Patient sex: M
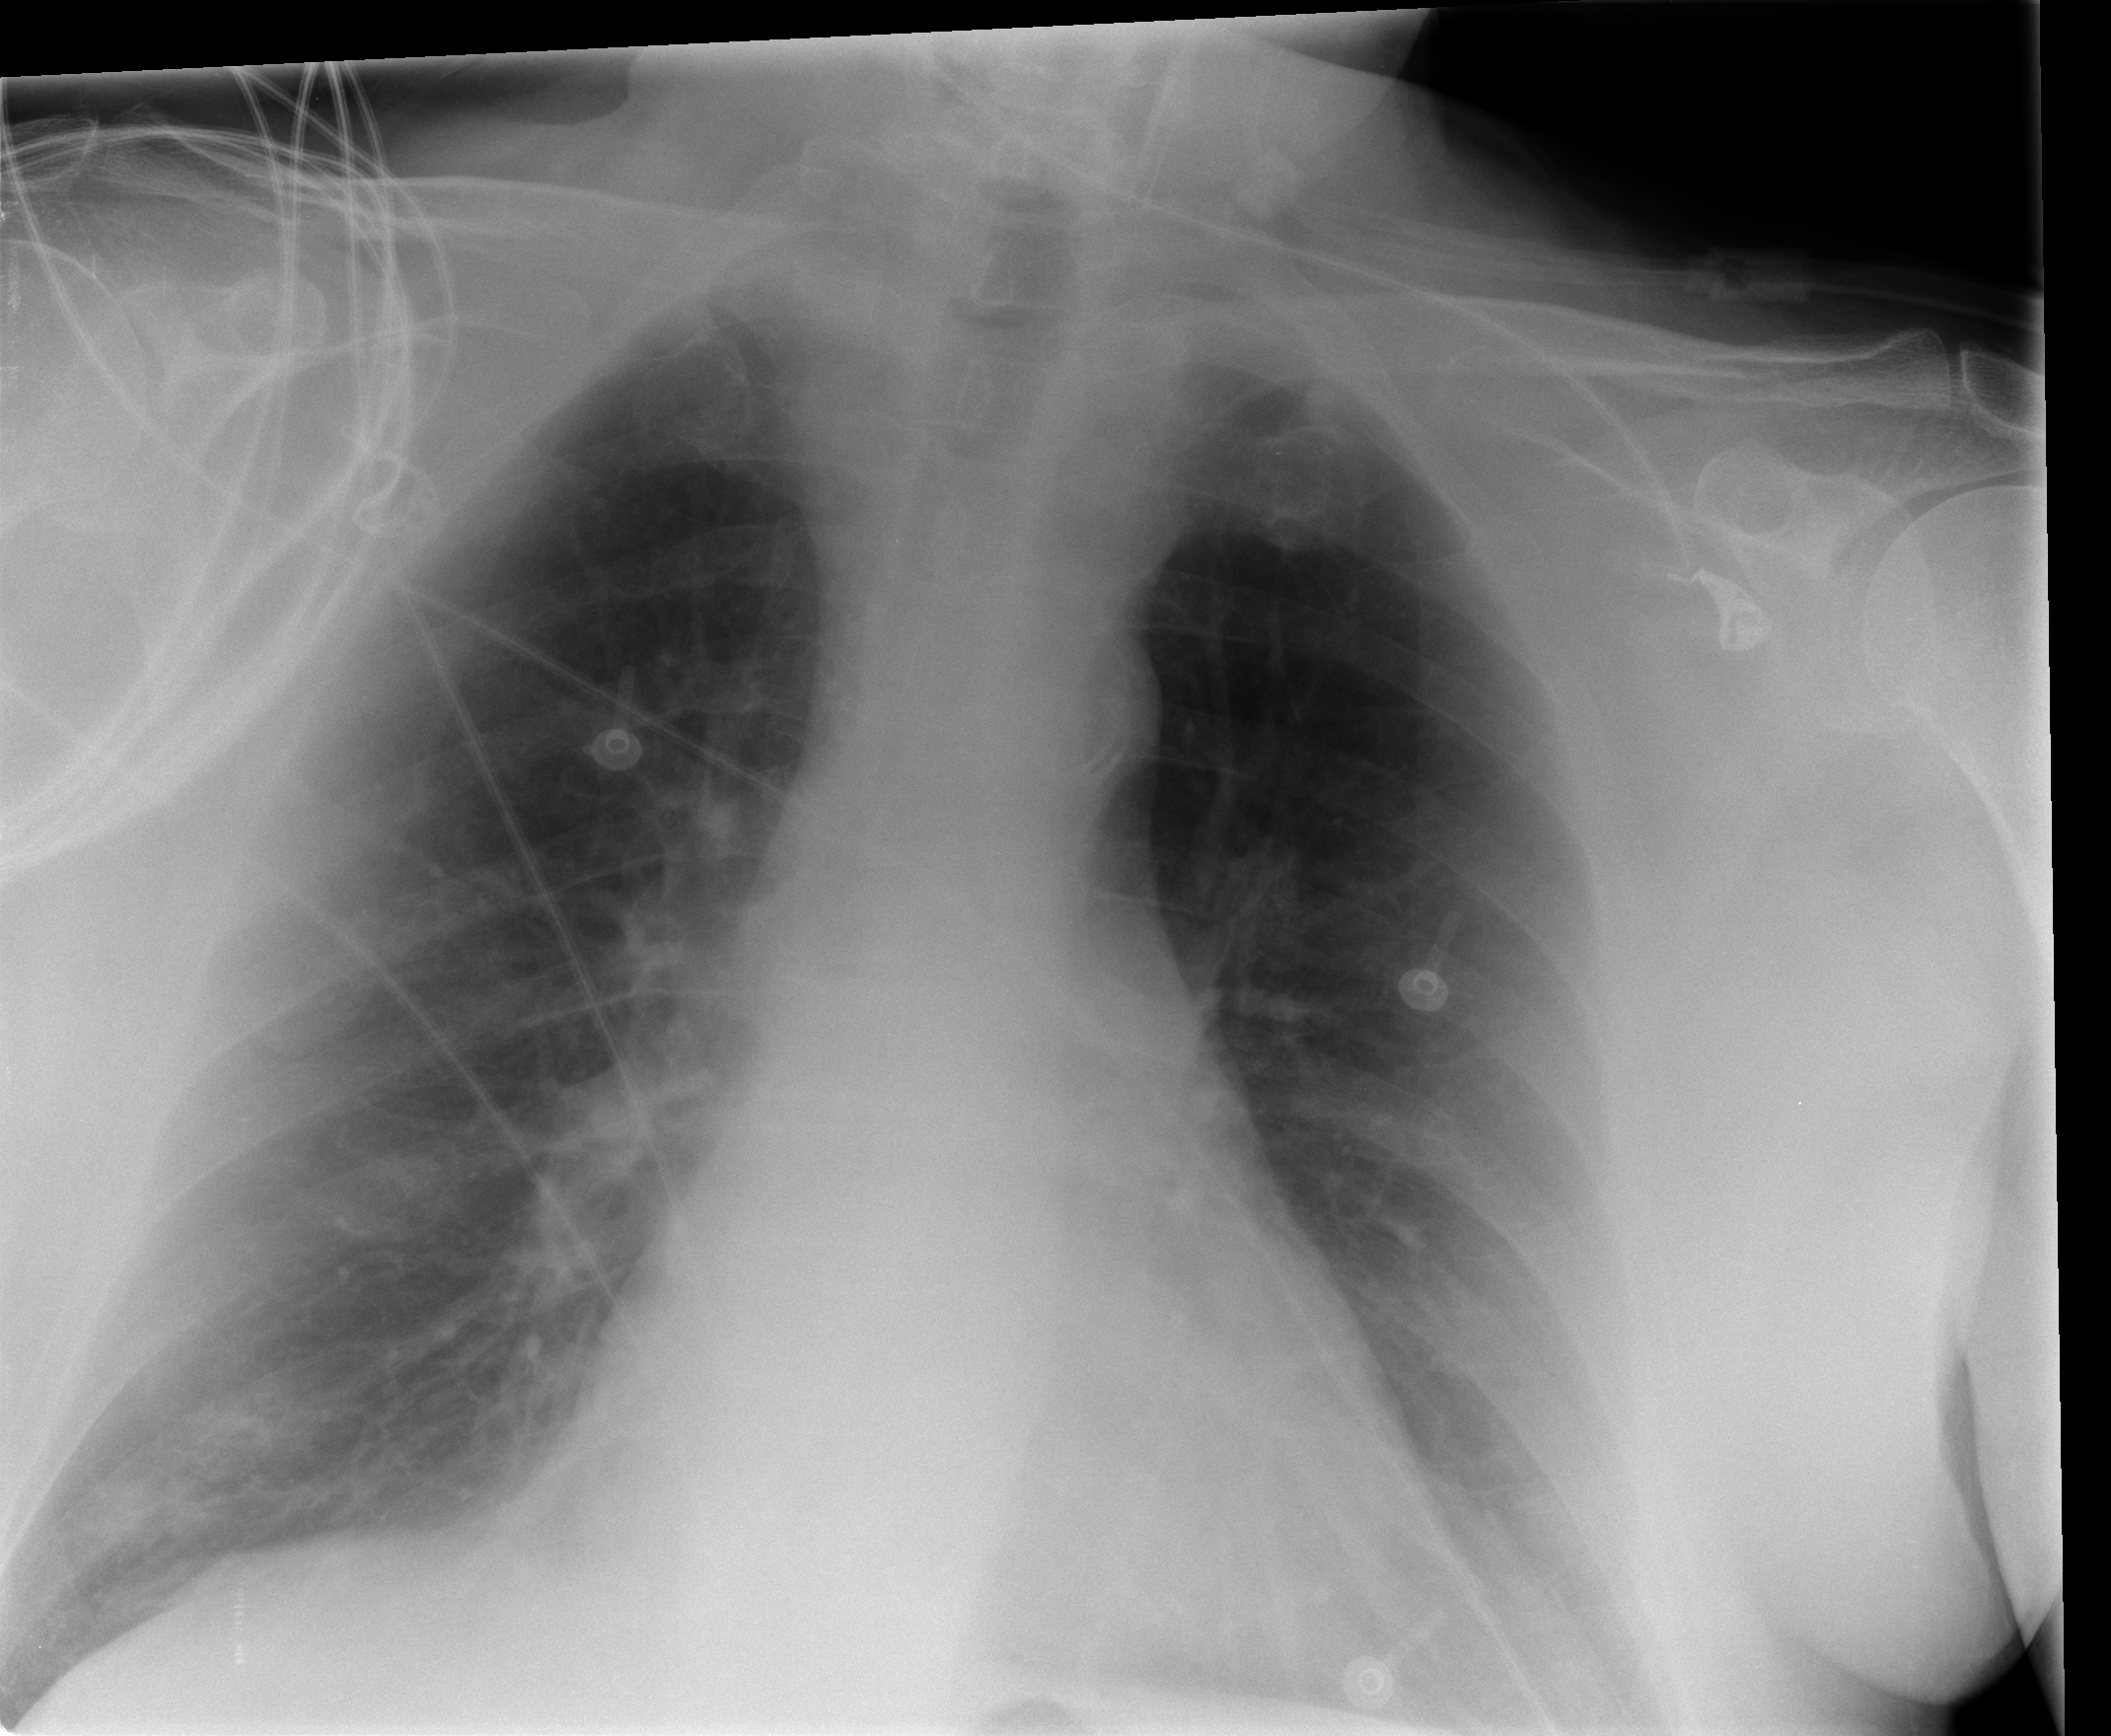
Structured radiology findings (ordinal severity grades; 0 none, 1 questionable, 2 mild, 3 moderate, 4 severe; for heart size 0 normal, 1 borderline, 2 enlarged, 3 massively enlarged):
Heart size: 0
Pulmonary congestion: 0
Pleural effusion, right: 0
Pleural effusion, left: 0
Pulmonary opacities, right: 0
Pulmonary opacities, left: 0
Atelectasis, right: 1
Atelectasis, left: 1